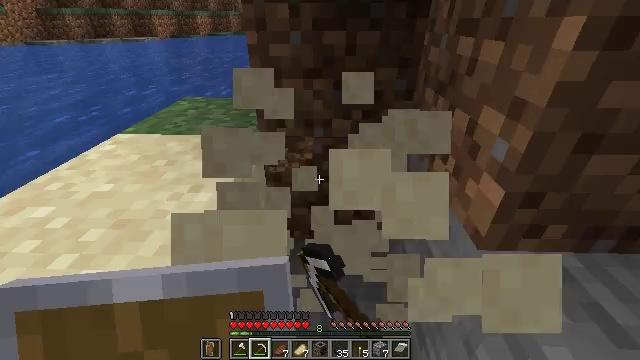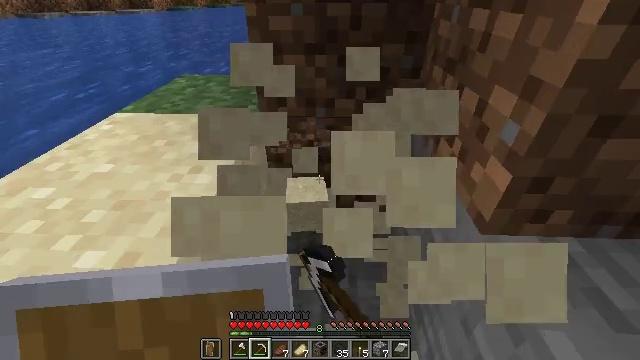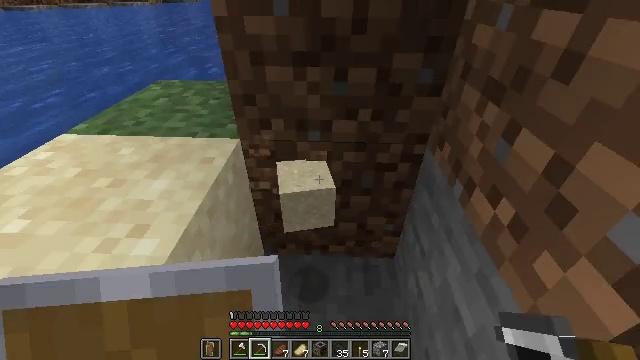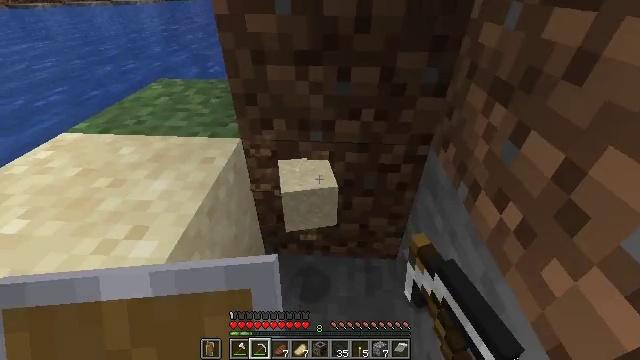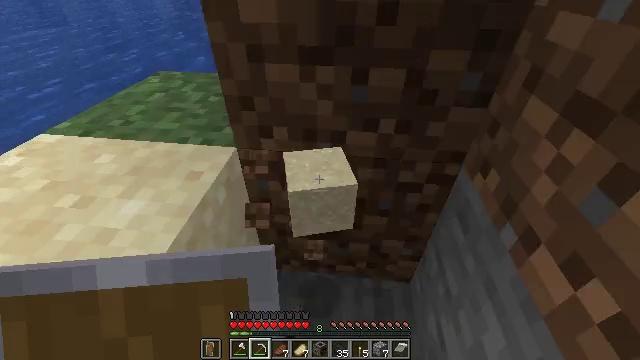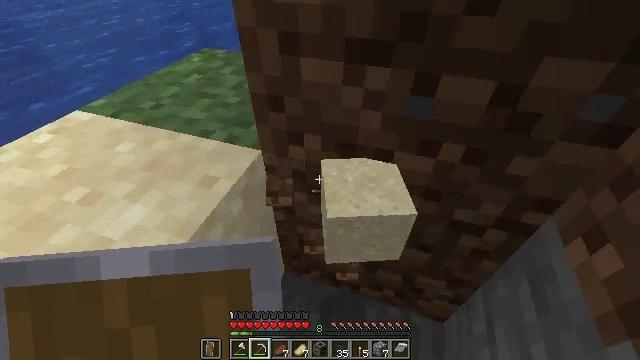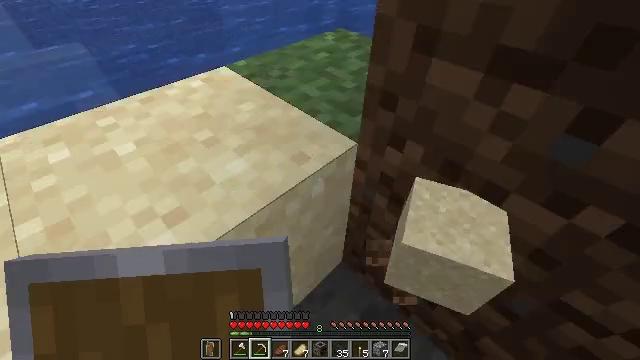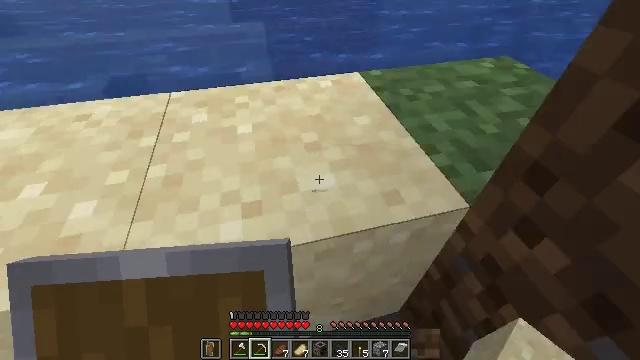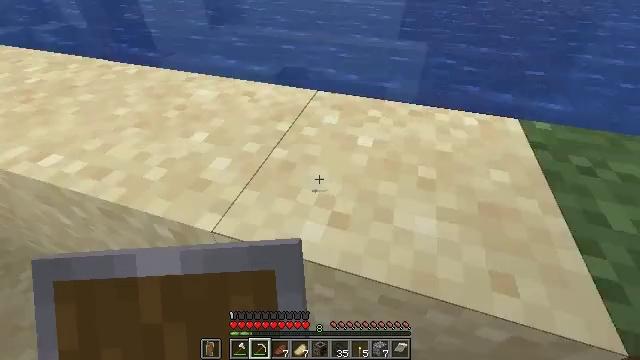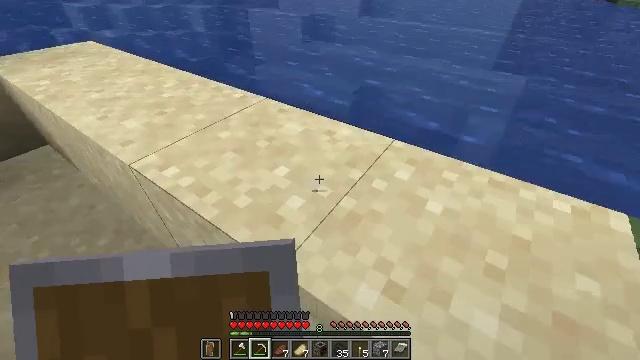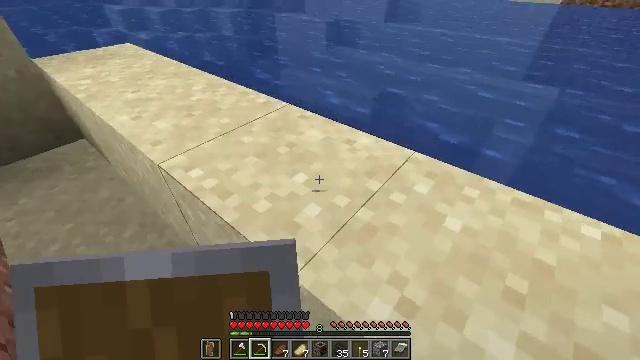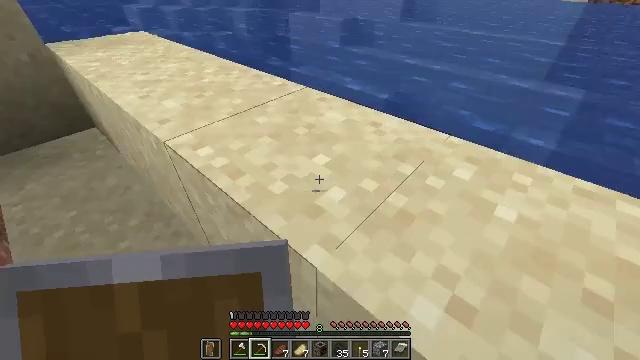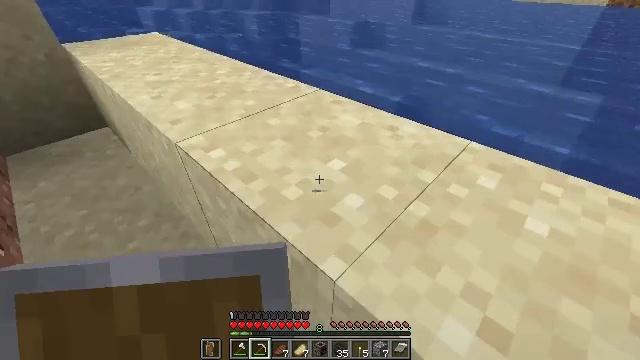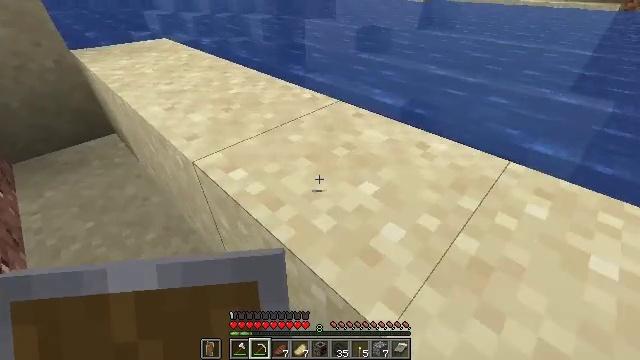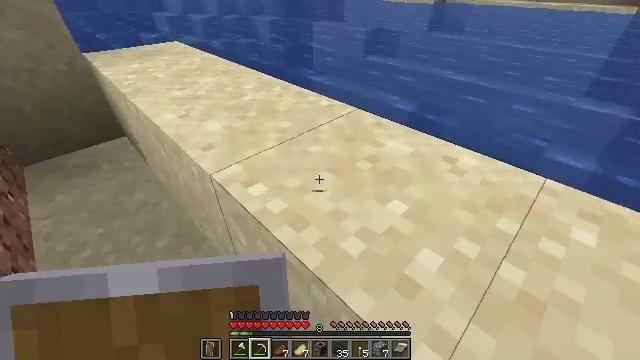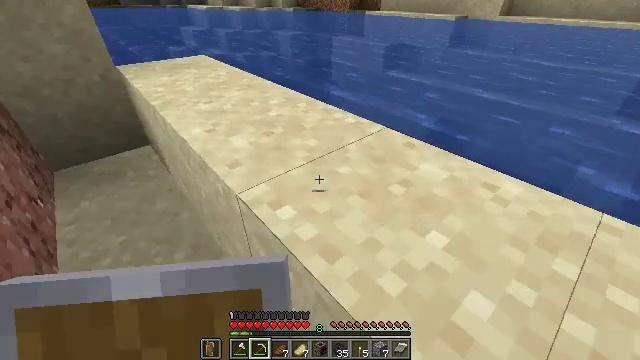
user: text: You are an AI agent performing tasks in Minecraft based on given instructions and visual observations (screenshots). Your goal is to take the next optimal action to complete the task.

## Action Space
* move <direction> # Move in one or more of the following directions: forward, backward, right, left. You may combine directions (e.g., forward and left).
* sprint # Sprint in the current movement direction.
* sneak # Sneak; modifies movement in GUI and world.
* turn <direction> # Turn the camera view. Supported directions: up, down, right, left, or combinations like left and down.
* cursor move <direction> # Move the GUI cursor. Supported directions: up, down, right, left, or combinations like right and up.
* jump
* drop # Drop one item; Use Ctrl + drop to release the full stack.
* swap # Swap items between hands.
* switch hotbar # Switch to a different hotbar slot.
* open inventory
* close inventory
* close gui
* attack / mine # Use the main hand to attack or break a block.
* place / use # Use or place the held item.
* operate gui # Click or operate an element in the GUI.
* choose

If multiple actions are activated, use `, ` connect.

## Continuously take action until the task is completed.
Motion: motion action
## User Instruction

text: Mine oak leaves.
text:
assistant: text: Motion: move forward, turn down, attack / mine
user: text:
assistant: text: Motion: move forward, turn down, attack / mine
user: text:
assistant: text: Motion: move forward, attack / mine
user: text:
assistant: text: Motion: move forward, turn left and down
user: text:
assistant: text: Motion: turn left and down
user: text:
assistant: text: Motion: turn left and down
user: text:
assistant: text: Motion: move forward, turn left
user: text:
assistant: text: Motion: move forward, turn left and up
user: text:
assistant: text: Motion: move forward, turn left and up, jump
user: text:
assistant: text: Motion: move forward, turn left, jump
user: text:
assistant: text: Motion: move forward, turn left, jump
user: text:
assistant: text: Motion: move forward, turn left, jump
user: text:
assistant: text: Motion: move forward, jump
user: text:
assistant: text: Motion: move forward, turn left
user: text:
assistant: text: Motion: move forward, turn left and up
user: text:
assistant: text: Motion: move forward, turn left and up
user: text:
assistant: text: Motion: move forward, turn left and up
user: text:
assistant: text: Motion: move forward and move right, turn left and up
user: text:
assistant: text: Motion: move forward and move right
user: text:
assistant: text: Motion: move forward and move right, turn left and up, jump
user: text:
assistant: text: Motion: move forward and move right, turn left, jump
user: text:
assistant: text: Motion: move forward and move right, turn left, jump
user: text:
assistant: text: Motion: move forward and move right, turn left, jump
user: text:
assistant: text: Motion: move forward and move right, turn left, jump
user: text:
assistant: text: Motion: move forward and move right, turn left, jump
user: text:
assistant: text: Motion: move forward and move right, turn left
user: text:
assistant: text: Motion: move forward and move right, turn left
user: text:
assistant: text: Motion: move forward and move right, turn left
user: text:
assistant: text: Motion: move forward and move right, turn left and up
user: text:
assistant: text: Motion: move forward, turn left